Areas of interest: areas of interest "Soccer Field"
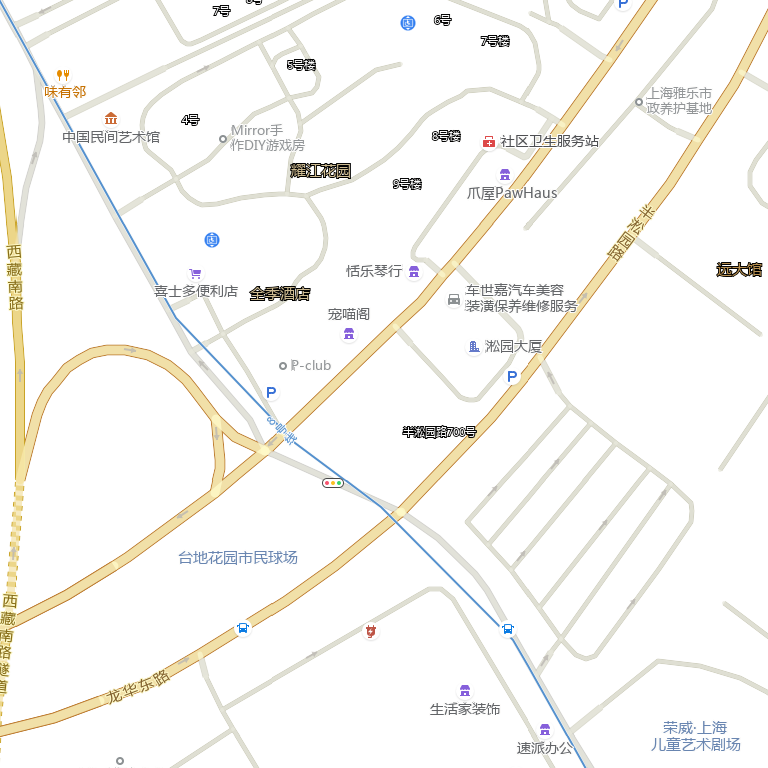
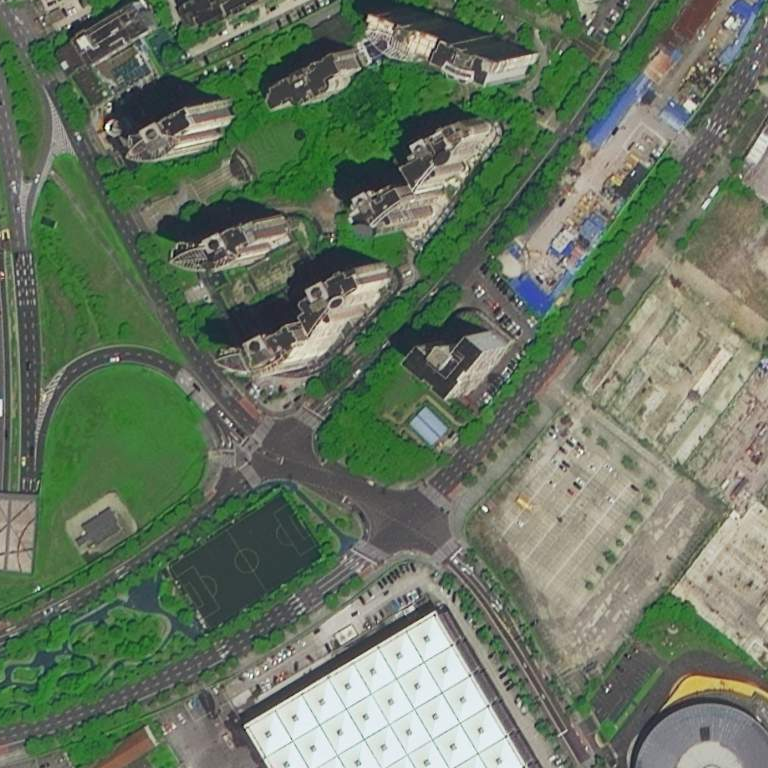